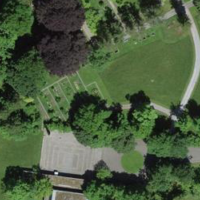
EUNIS habitat code: 53
Species observed at this site:
Certhia brachydactyla
Corvus corone
Turdus philomelos
Dendrocopos major
Prunella modularis
Aegithalos caudatus
Buteo buteo
Sylvia atricapilla
Turdus iliacus
Spinus spinus
Phylloscopus collybita
Poecile palustris
Erithacus rubecula
Pica pica
Phoenicurus ochruros
Sitta europaea
Garrulus glandarius
Columba livia
Picus viridis
Ficedula hypoleuca
Accipiter nisus
Cyanistes caeruleus
Lophophanes cristatus
Sturnus vulgaris
Chloris chloris
Troglodytes troglodytes
Streptopelia decaocto
Corvus frugilegus
Fringilla coelebs
Regulus ignicapilla
Passer domesticus
Passer montanus
Turdus merula
Columba palumbus
Carduelis carduelis
Tachymarptis melba
Fringilla montifringilla
Parus major
Hirundo rustica
Milvus migrans
Milvus milvus
Phylloscopus trochilus
Motacilla alba